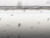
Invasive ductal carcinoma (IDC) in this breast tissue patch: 0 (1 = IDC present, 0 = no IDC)